Question: I'm trying to use columns in a form.
I have the next code, that produces the
The code is this:
'''
$col=$this->add('Columns');
$left=$col->add($f->addField('text','observaciones'));
$right=$col->add($f->addField('line','cantidad_de_bocas'));
'''
the fields of the columns, are based on form fields. I whant to add more than one field to the columns (ex. 2 fields on left column and 4 fields on right columns).
I have seen some examples about this, like
'''
$col=$page->add('Columns');
$left=$col->addColumn(2)->add('View_SlotMachine');
$right=$col->addColumn(2)->add('View_SlotMachine');
'''
- -
Very thanks
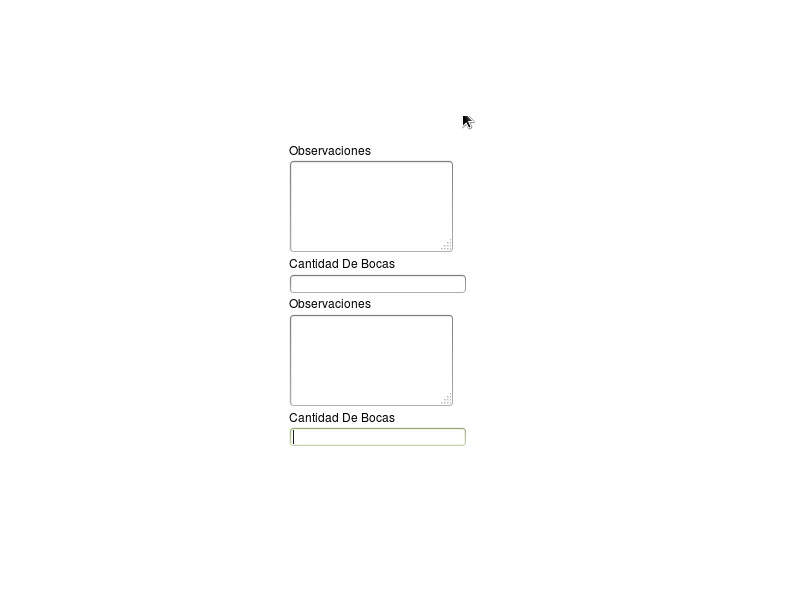
Answer: If you havent gone to far with development using atk 4.1, you could download 4.2 and look at the examples <URL>. There is a lot of new functionality in 4.2 which you can take advantage of and the demos and examples are being updated to reflect these changes.
In 4.2, there is an example of styling with two columns like this
'''
class StylingForm extends Form {
function init(){
parent::init();
$f=$this;
$f->addField('line','name')->validateNotNull()
->setFieldHint('Click "Register" to see error');
$f->addField('line','email')
->validateNotNull()
->validateField('filter_var($this->get(), FILTER_VALIDATE_EMAIL)')
.. .. ..
}
functoin init() {
// Stacked class puts labels on top of fields
$form=$page->add('StylingForm');
$form->addClass('stacked atk-row');
$form->template->trySet('fieldset','span6');
$sep=$form->addSeparator('span6');
$form->add('Order')->move($sep,'before','age')->now();
}
'''
In atk4.1, the form is a view so it has a template in atk4/templates/shared/view/form.html and some code in atk4/lib/View/form.php
In the example of the slot machine that you mention from <URL> is being used to set the width of the views to 20% of the available screen width but in the example, each column will contain a view of the slot machine. If you wanted to forms on the same page, you could use the same functionality, but what you appear to want is a single form across two columns with a single submit button.
If you have to continue to use atk4.1, you need to look at the form.html. Romans may be able to suggest how you could create a two column form in that version. I can see there are some classes defined in the css such as atk-form-vertical-2col and atk-form-vertical-3col and there is a function setFormClass to set them but i cant see what tags you would set to put fields into the right hand side - by default, everything goes to the left.